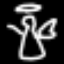
Label: angel